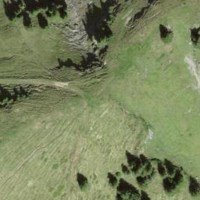
EUNIS habitat code: 26
Species observed at this site:
Orchis mascula